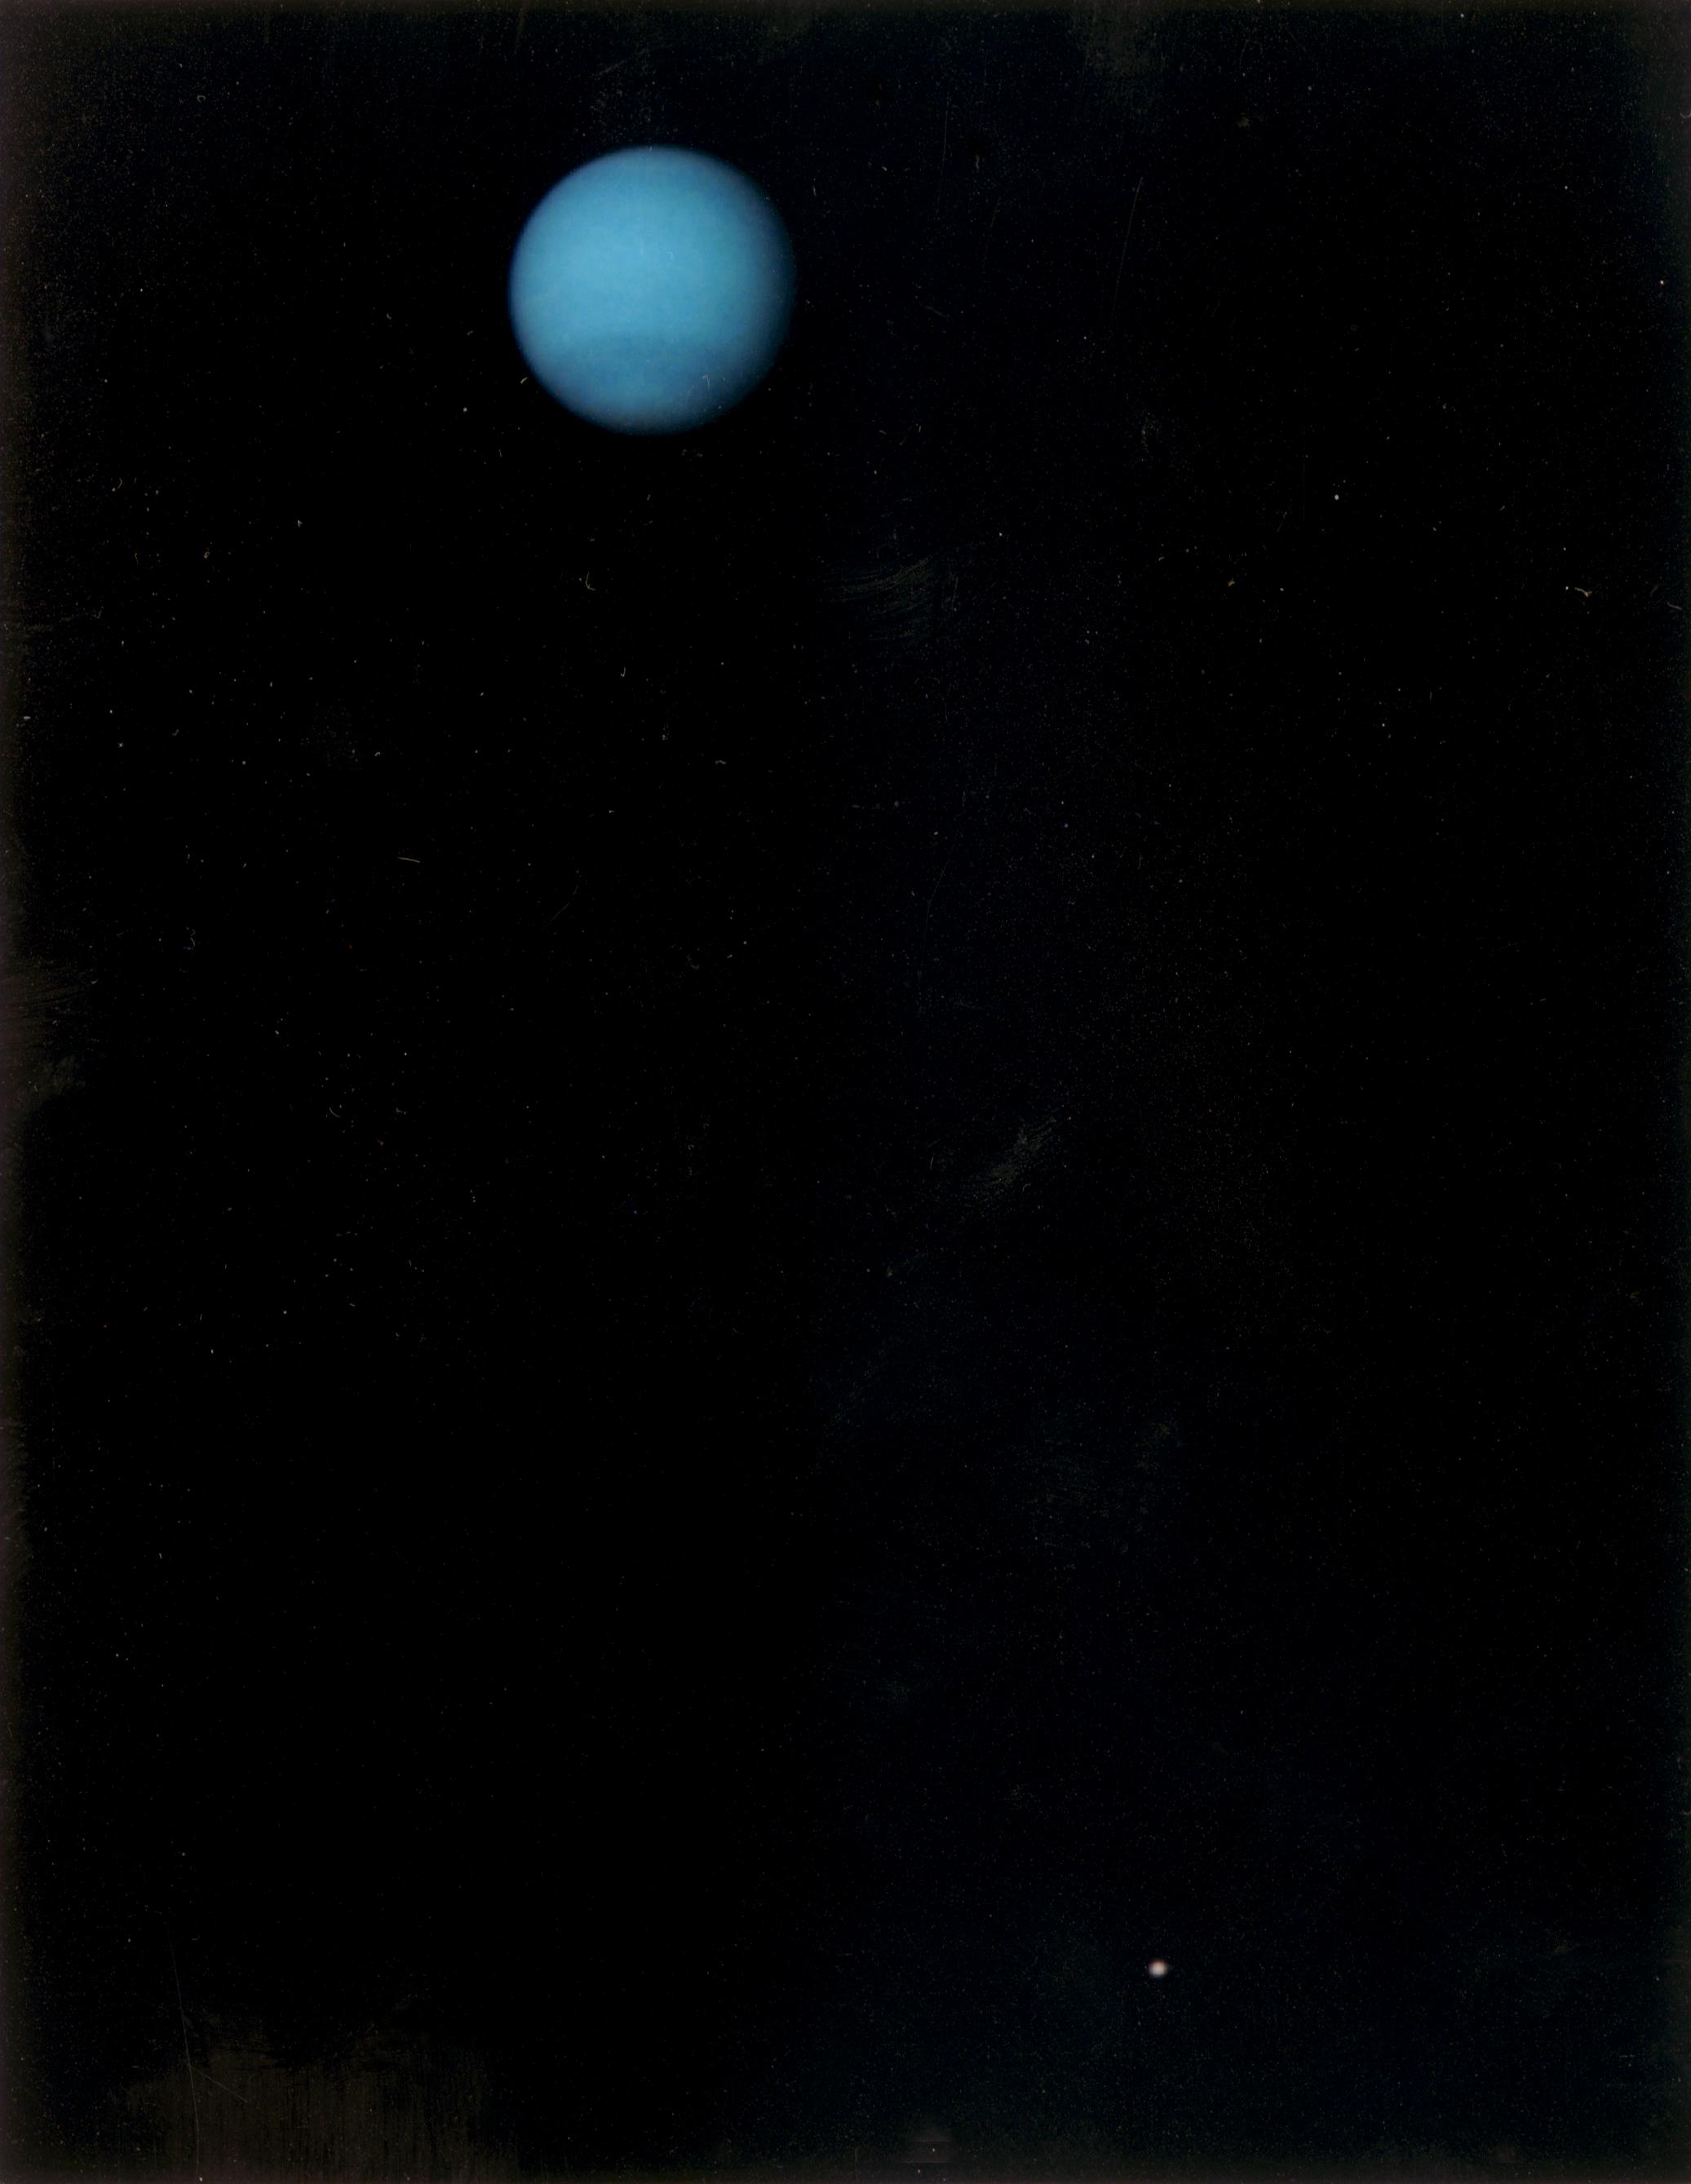
Neptune and Triton Neptune, Voyager